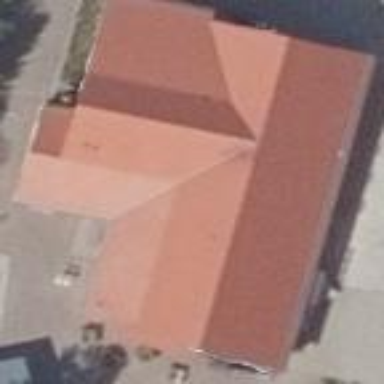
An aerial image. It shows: Retail building with gabled roof made of red roof tiles.